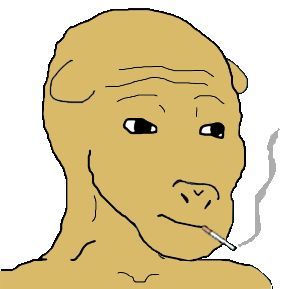
Label: 5_Animal